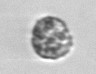
Label: coccolithophorid